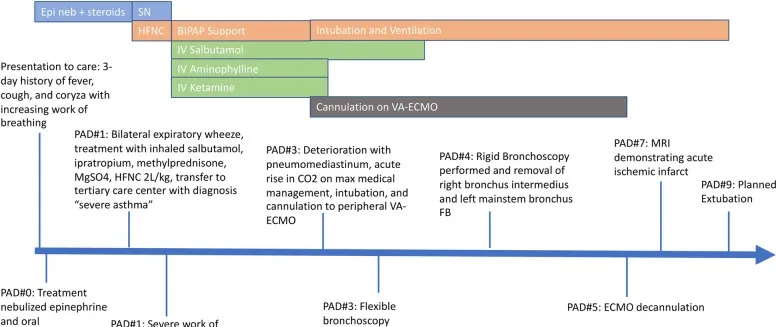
Pediatric intensive care unit timeline.
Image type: chart (chart)